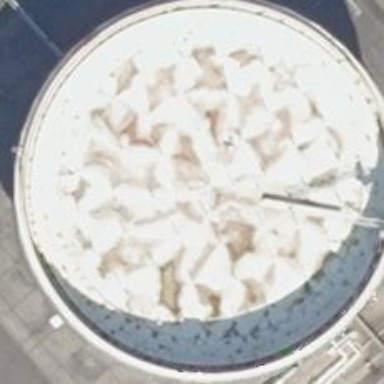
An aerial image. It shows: Storage tank which is man-made.